Question: I am developing a social network iOS app using a PHP backend with a MySQL database. I have 3 tables in my database to store Posts, Comments and Likes.
Currently, the app requests up to 50 posts at a time which includes various specific data. I do this using a SELECT query from MySQL. My 'Likes' are stored in the 'Likes table' as 1 Like per row. This includes their username and which post they 'liked'.
When the app is refreshed, I need to gather the 'Likes' data on the posts that have just been loaded. My problem is that I do not know the best way to query MySQL to return all associated likes with that user. This means that when I load some posts, I want the user to see which posts they have already liked.
Here is a visual description of my problem:

Please understand that up to 50 of these posts will be shown at one time.
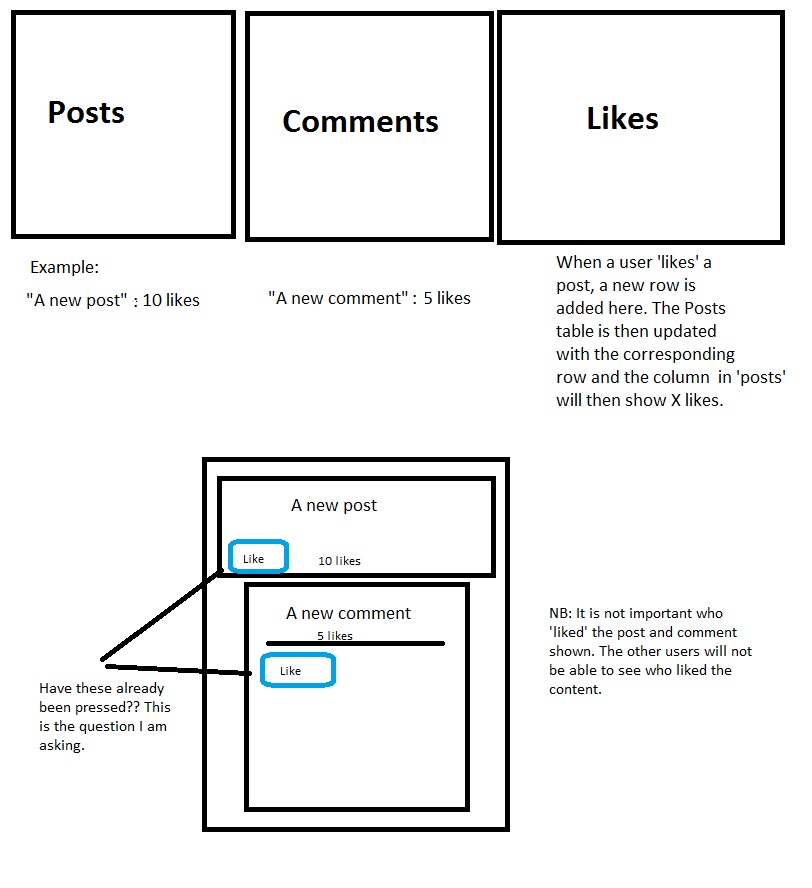
Answer: There is several way to do this and depending on your project you might want to optimise my answer.
I assume your 'Likes' table has a structure of '(int) id, (int) user_id, (int) post_id'.
To answer directly to your question (about doing a query only for the refresh), the next MySQL query will give you the list of 'post_id' liked by the user. You need to replace '%user_id%' by the id of the user and '%post_ids%' by the list of the 50 posts ids, separated by a comma:
'''
SELECT post_id
FROM Likes
WHERE user_id = %user_id% AND
post_id IN (%post_ids%)
'''
However, if the refresh implies the whole page (and not only an AJAX request or so on) I would consider implementing this directly in the query getting the posts. For example :
'''
SELECT p.id, p.content, p...., l.id AS 'Liked'
FROM Posts AS p
LEFT JOIN Likes AS l
ON p.id = l.post_id AND
l.user_id = %user_id%
WHERE ...
'''
Please also consider adding indexes on the right columns.